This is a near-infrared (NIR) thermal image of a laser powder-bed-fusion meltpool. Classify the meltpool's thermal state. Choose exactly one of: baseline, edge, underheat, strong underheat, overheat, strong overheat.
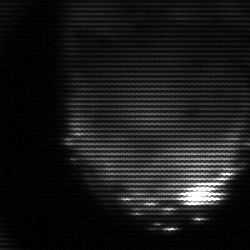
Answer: edge